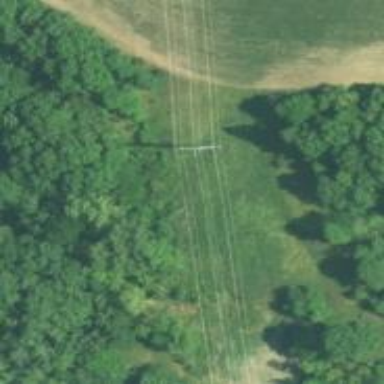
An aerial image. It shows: H-frame power tower design.